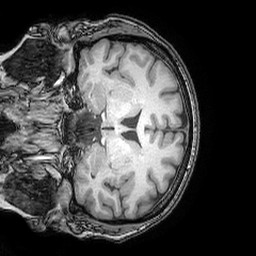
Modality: T1w
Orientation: coronal
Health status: ill
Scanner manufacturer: philips
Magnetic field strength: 3 T
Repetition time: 0.007 s
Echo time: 0.0035 s